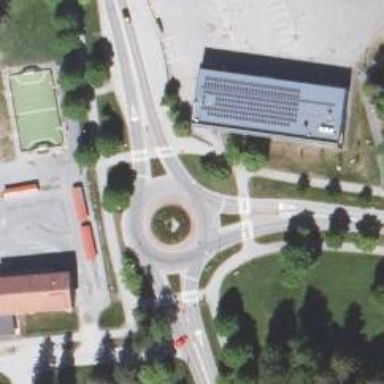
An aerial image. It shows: Tertiary road with asphalt surface leading to roundabout.